Question: What is the value of this measurement?
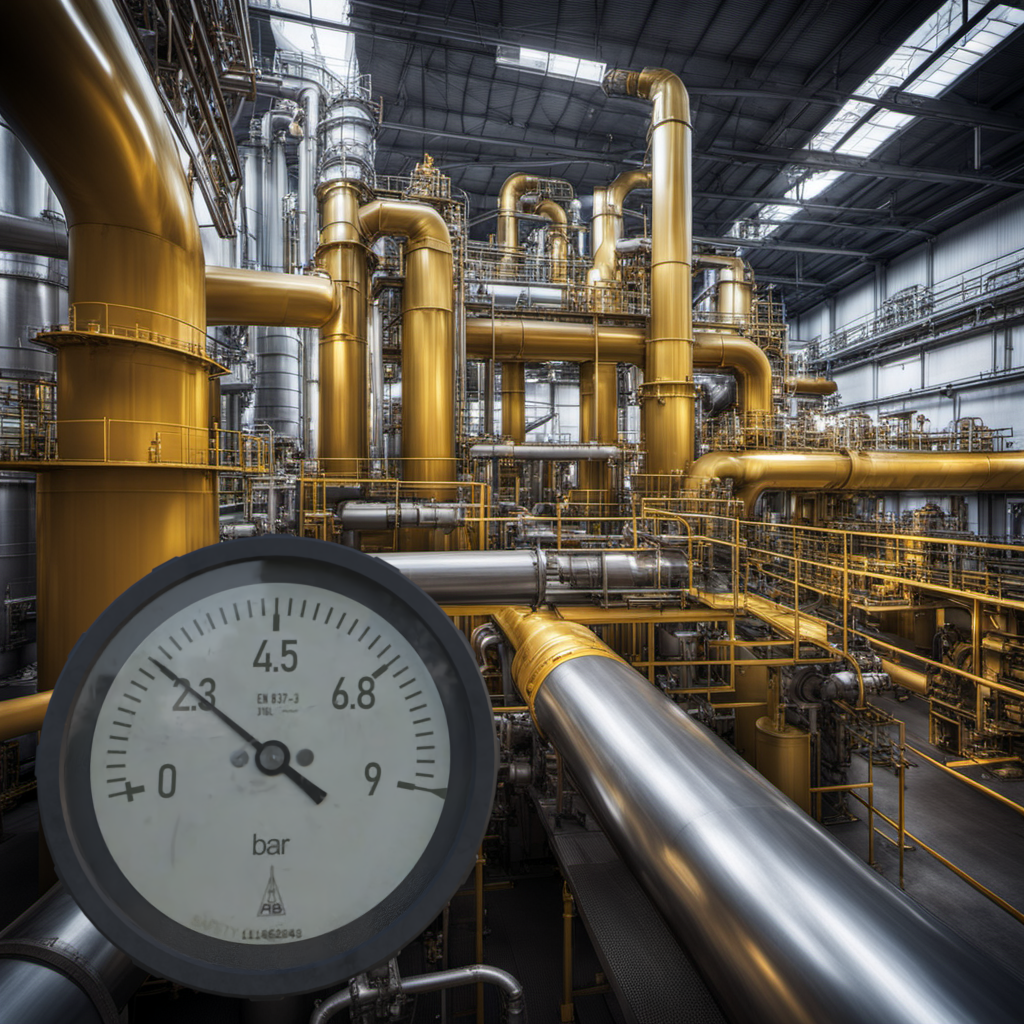
Answer: The result is 2.33
Question: What is the range of this measurement?
Answer: The range is from 0 to 9
Question: What is the minimum and maximum value range of the measurement in the image?
Answer: The minimum value is 0 and the maximum value is 9